Question: I would like to convert some rows that is being extracted in my sql query into columns. Not all rows are duplicated in the result. So would like to know how can I convert rows to columns and if no specific value in the specific column, I would like to see blank value.
'''
select Dep.ID,
Dep.Department,
L.Logo,
ISNULL(R.Room,'') AS [Room],
from vDepartment Dep
left join vLogos L on L.ID=Dep.ID
left join Room R on R.id=Dep.id
'''
Current Data and expected result:

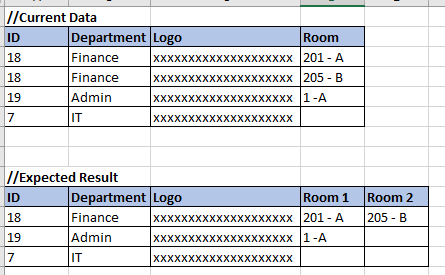
Answer: Here's your script. First is to generate dynamic columns, then build sql query string to include your generic columns. And use sql 'pivot()'
'''
declare @cols nvarchar(max);
declare @sql nvarchar(1000);
//generate Room columns
select @cols =
STUFF((select N'],[' + room
from (select distinct Room
from Room ) AS t1
FOR XML PATH('')
), 1, 2, '') + N']';
set @sql = N'select p.ID, p.Department, p.Logo, ' + @cols + N' from
(
select Dep.ID,
Dep.Department,
L.Logo,
ISNULL(R.Room,'') AS [Room],
from vDepartment Dep
left join vLogos L on L.ID=Dep.ID
left join Room R on R.id=Dep.id
) t1
pivot
(
max(t1.Room)
for t1.Room in (' + @cols + N')
) p '
exec sp_executesql @sql;
'''